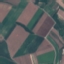
Land use / land cover: AnnualCrop